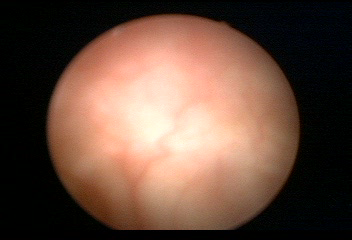
Modality: WLC
Class: Normal mucosa
Bladder cancer association: No